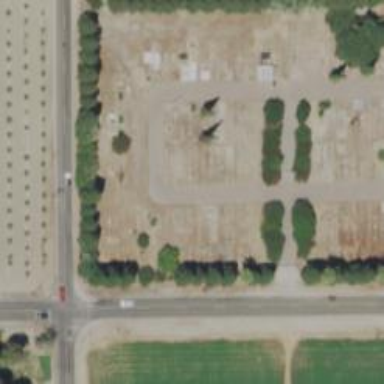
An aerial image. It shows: Cemetery.